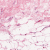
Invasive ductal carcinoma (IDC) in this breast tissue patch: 0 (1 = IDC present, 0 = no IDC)